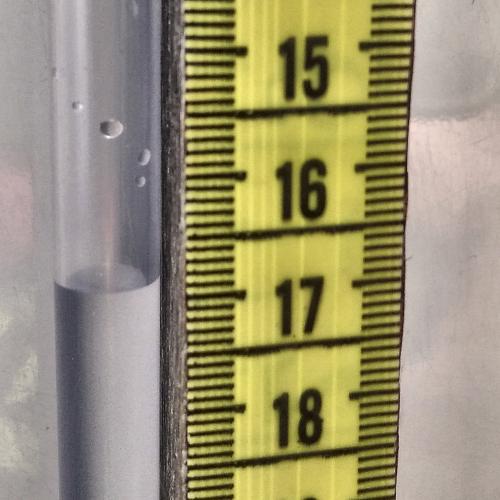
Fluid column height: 16.9 cm